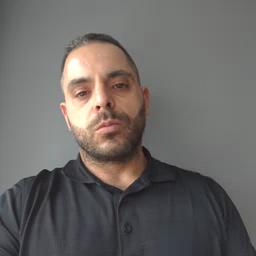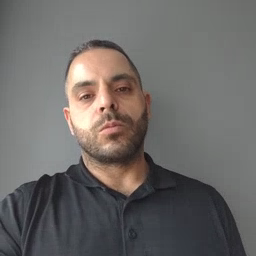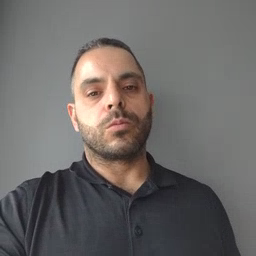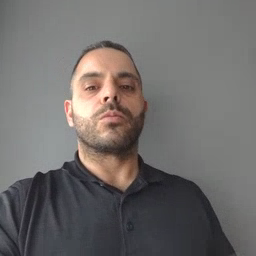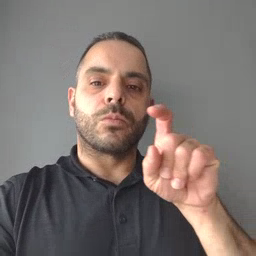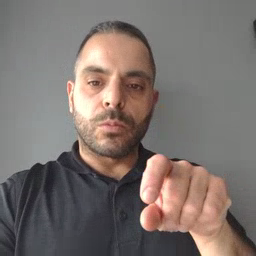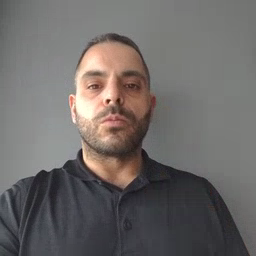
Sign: haveto